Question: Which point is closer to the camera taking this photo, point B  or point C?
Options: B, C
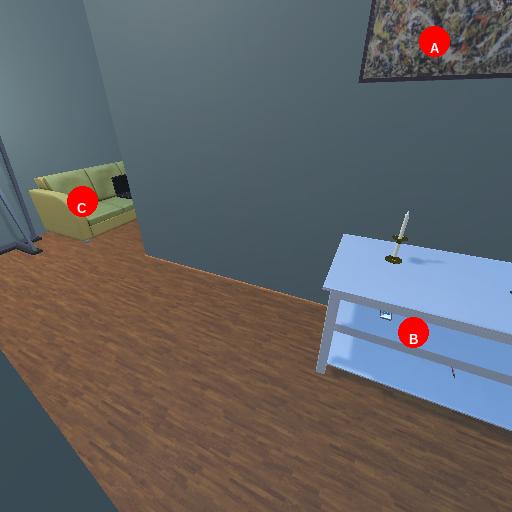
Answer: B